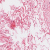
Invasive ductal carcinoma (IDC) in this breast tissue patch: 0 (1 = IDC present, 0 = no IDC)